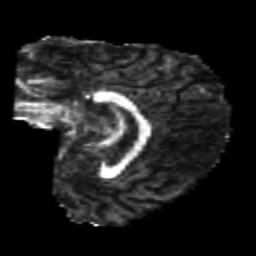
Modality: FA
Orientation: sagittal
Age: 25
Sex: male
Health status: healthy
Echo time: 0.074 s